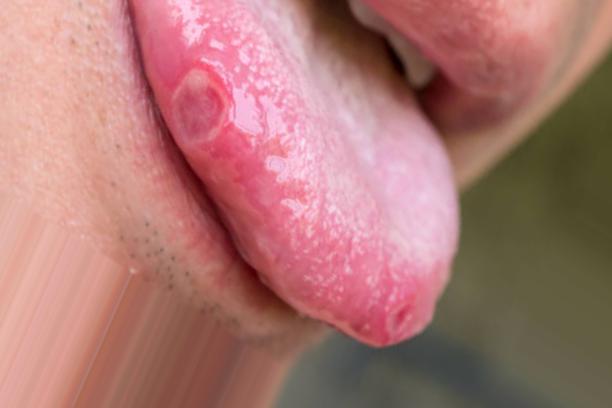
Condition: Mouth Ulcer